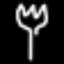
Label: fork